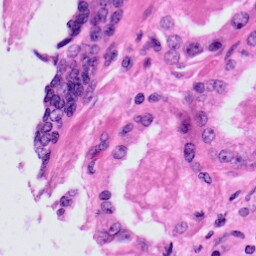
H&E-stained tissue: Prostate